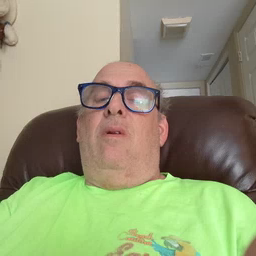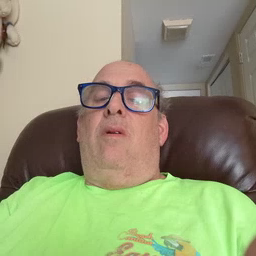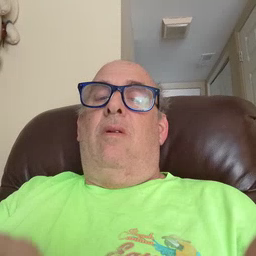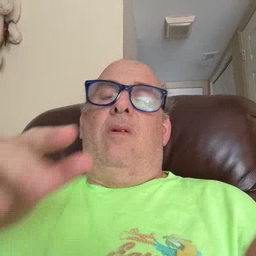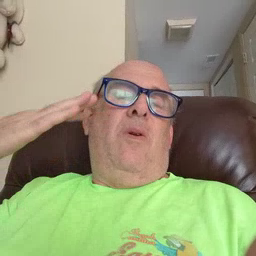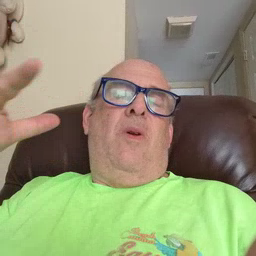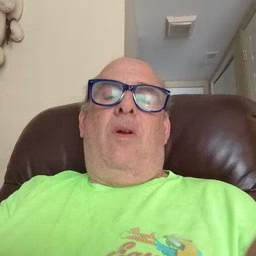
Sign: noisy